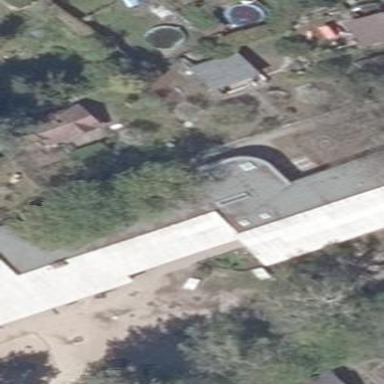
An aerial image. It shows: Skillion-roofed kindergarten building.